Question: I would like to know how to train mallet LDA by sentences from 130 .txt files (monthly data) in my corpus. As the problem that I face when I estimate by document level is that, the plot of topics proportion overtime is so weird. For example, as the time passes, the proportion is still not vary and in some topics the proportion does not change.

Here is the coding script I use.
'''
dir <- "C:/Users/Dell/desktop/MPSCLEANED"
setwd(dir)
require(mallet)
documents <- mallet.read.dir(dir)
mallet.instances <- mallet.import(documents$id, documents$text,
"C:/Users/Dell/desktop/stopwords.txt", token.regexp = "\p{L}
[\p{L}\p{P}]+\p{L}")
# Before moving on, I just wonder how can I estimate LDA by sentences from
all documents in my corpus.
n.topics <- 15
topic.model <- MalletLDA(n.topics, alpha.sum=3.33, beta=0.2)
topic.model$model$setRandomSeed(19820L)
topic.model$setOptimizeInterval(50L)
topic.model$loadDocuments(mallet.instances)
vocabulary <- topic.model$getVocabulary()
word.freqs <- mallet.word.freqs(topic.model)
topic.model$setAlphaOptimization(1,1000)
topic.model$train(1000)
topic.model$maximize(20)
doc.topics <- mallet.doc.topics(topic.model, smoothed=T, normalized=T)
topic.words <- mallet.topic.words(topic.model, smoothed=T, normalized=T)
topic.docs <- t(doc.topics)
topic.docs <- topic.docs / rowSums(topic.docs)
topics.labels <- rep("", n.topics)
for (topic in 1:n.topics) topics.labels[topic] <-
paste(mallet.top.words(topic.model, topic.words[topic,], num.top.words=5)
$words, collapse=" ")
topics.labels
#Topics over time
options(java.parameters="-Xmx2g")
library("dfrtopics")
library("dplyr")
library("ggplot2")
library("lubridate")
library("stringr")
library("mallet")
m <- mallet_model(doc_topics = doc.topics, doc_ids = documents$id, vocab =
vocabulary, topic_words = topic.words, model = topic.model)
pd <- data.frame(date = list.files(path = "C:/Users/Dell/Desktop/MPS"))
pd <- data.frame(date = lapply(pd, function(x) {gsub(".txt", "", x)}))
meta <- data.frame(id = documents$id, pubdate = as.Date(pd$date, "%Y%m%d"))
metadata(m) <- meta
# Visualize topics over time
theme_update(strip.text=element_text(size=7),
axis.text=element_text(size=7))
topic_series(m) %>%
plot_series(labels=topic_labels(m, 2))
'''
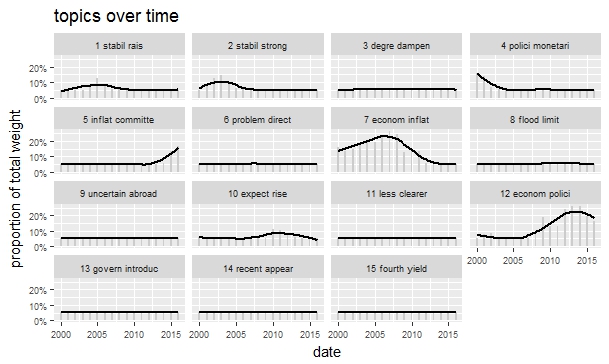
Answer: 130 documents isn't very much for estimating a topic model. Can the documents be subdivided into smaller segments?